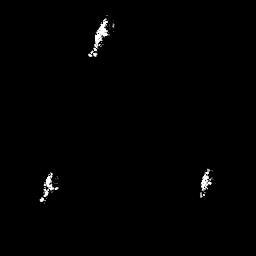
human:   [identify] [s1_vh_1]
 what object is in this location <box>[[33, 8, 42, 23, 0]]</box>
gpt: <ref>1 medium ship at the top</ref>